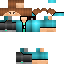
A male human skin with medium skin, wearing brown long hair dressed in a blue hoodie and black pants, featuring a closed mouth.